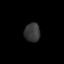
Tissue: lung
Cell type: Others
Senescence score: 0.2379
Nuclear area (px): 290
Mean DAPI intensity: 54.69